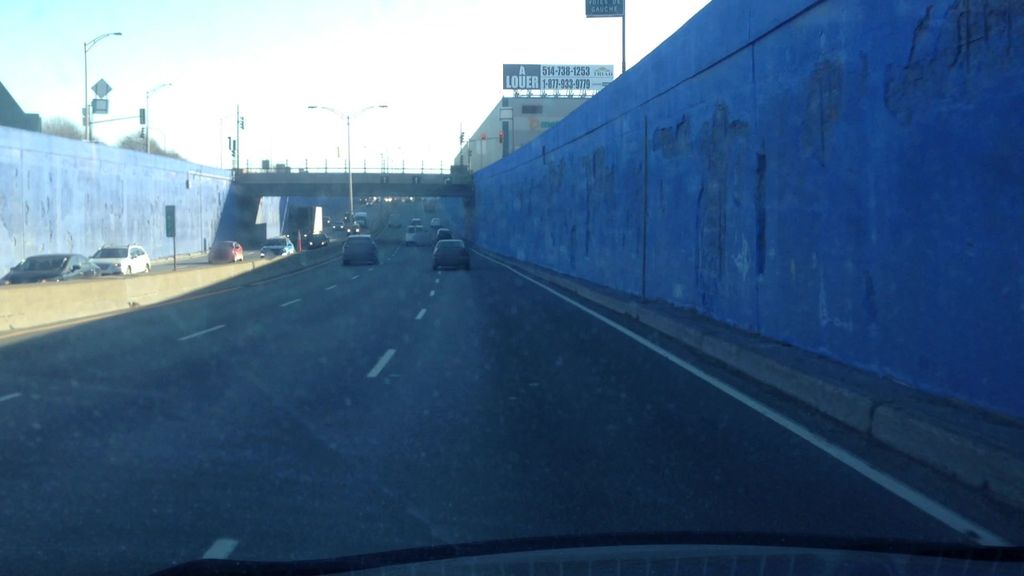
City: montreal